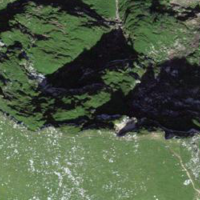
EUNIS habitat code: 26
Species observed at this site:
Capra ibex
Anthyllis vulneraria